Brain MRI study timepoint: early_postop
T1CE (contrast-enhanced T1) slice:
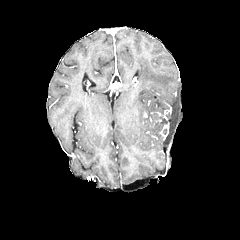
T2-FLAIR slice:
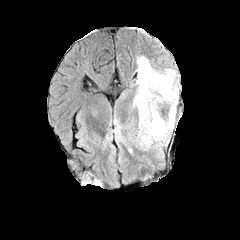